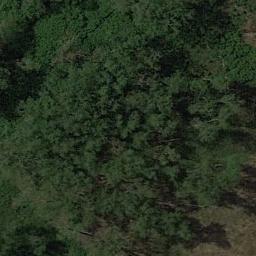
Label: forest